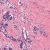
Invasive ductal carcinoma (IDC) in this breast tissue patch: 1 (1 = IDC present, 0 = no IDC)